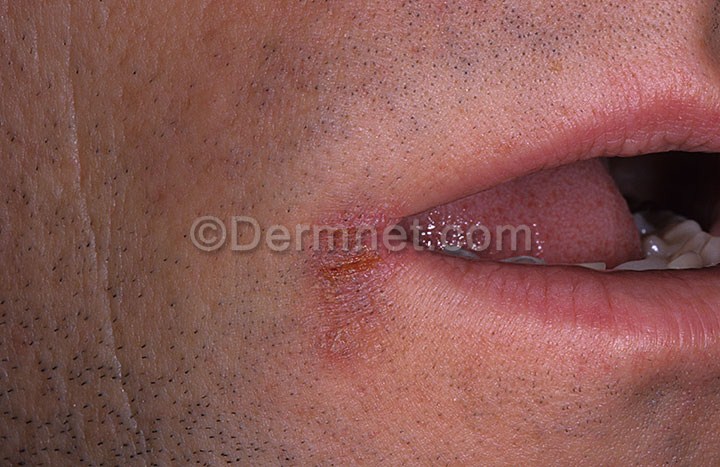
Disease: Tinea Ringworm Candidiasis and other Fungal Infections